Interaction volume radius: 10 \u00c5
Interaction volume height: 35 \u00c5
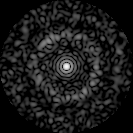
Disorder parameter: 0.8339